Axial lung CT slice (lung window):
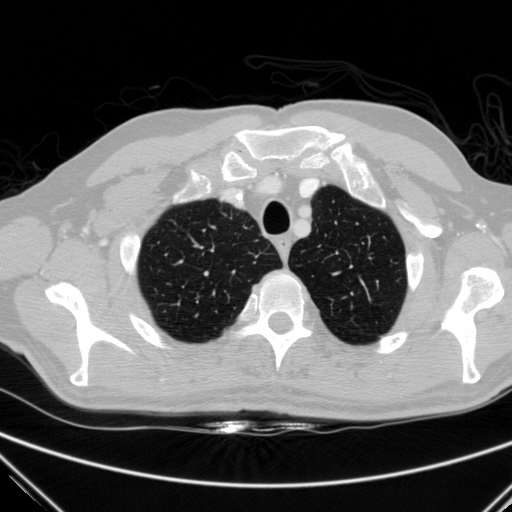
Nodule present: no